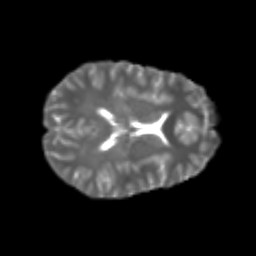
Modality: T2w
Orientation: axial
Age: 20
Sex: female
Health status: healthy
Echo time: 0.074 s